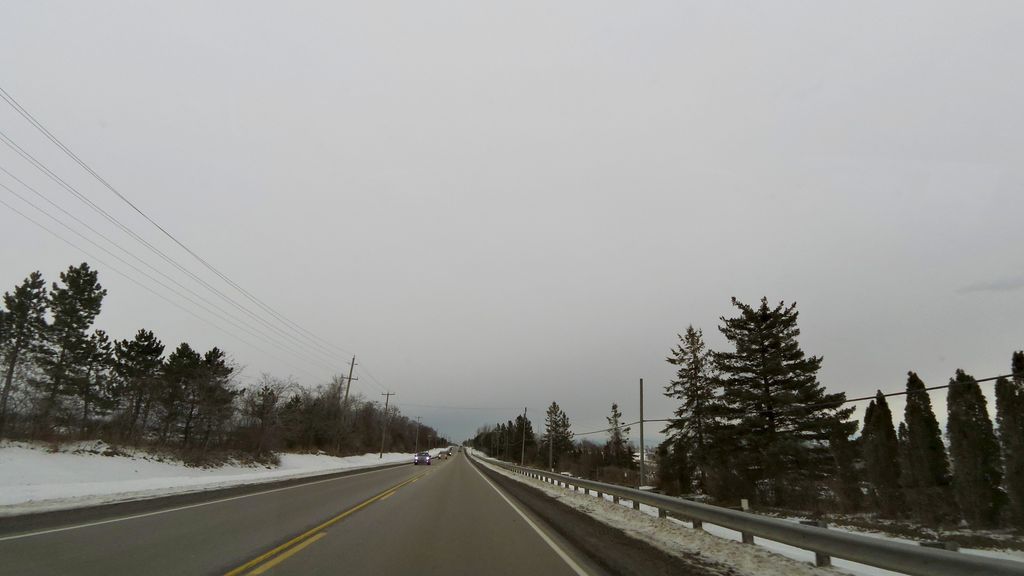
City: hamilton